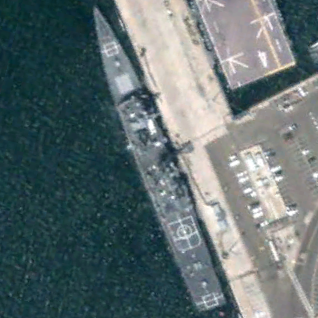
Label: cruiser